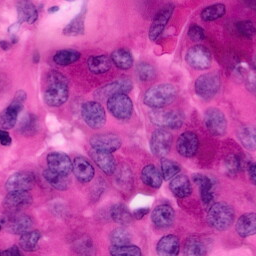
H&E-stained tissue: Pancreatic